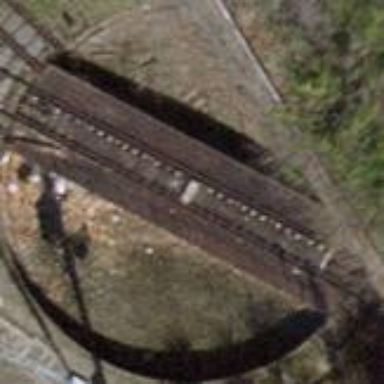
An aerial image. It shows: Railway turntable.